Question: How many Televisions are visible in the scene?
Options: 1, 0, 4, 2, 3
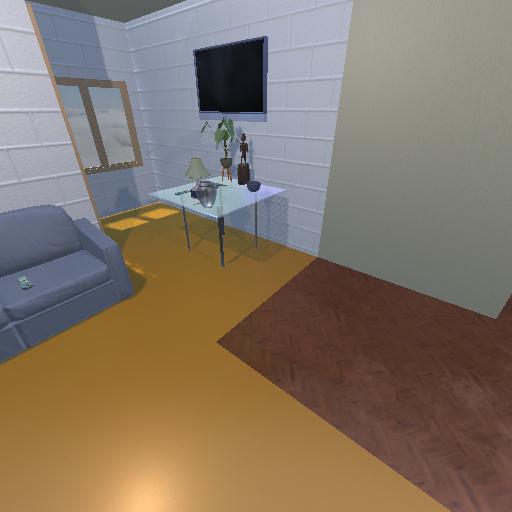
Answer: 1